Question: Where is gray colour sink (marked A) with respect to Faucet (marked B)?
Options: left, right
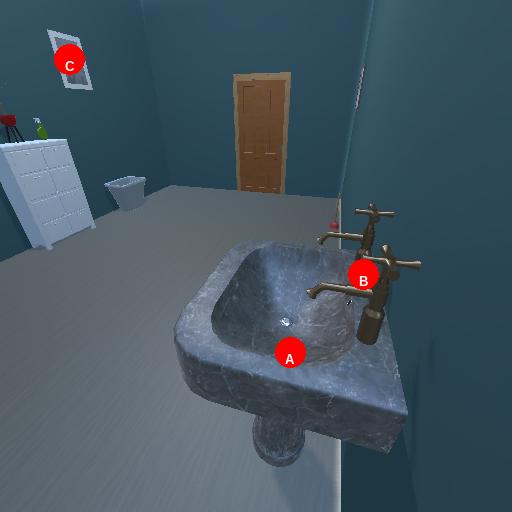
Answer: left